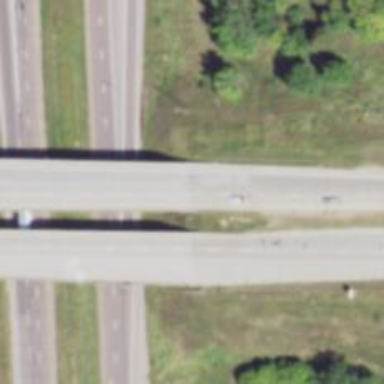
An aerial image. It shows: This image shows trunk highway that functions as expressway.